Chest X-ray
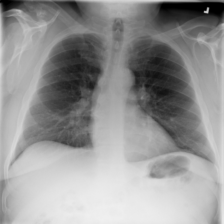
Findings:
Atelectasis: negative
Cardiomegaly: negative
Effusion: negative
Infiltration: positive
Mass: negative
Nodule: negative
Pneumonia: negative
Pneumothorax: negative
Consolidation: negative
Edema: negative
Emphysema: negative
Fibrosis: negative
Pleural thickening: negative
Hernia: negative